Field crop: maize
Growth stage: 2
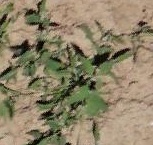
Species: atriplex